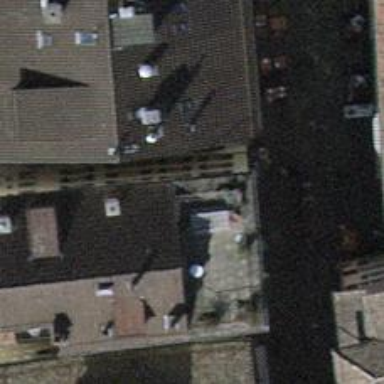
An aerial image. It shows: Restaurant.